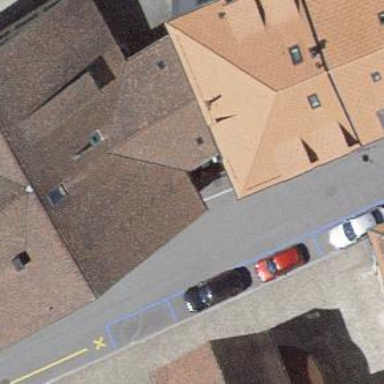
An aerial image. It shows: Garage building.